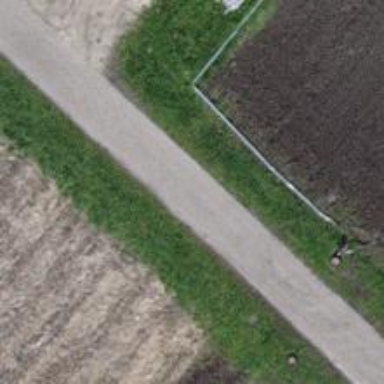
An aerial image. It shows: Well-maintained track road with grade 1 tracktype.